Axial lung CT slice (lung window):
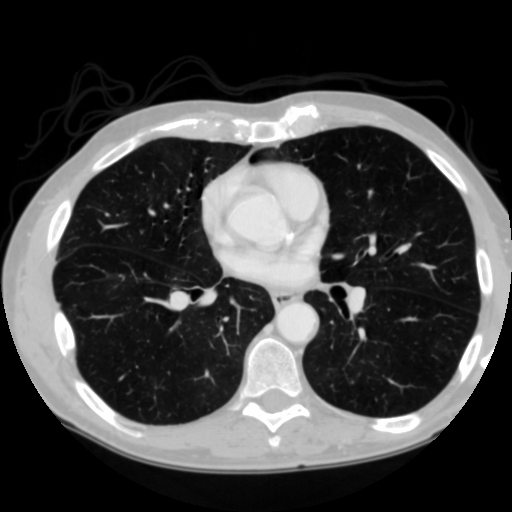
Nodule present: no